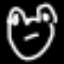
Label: frog